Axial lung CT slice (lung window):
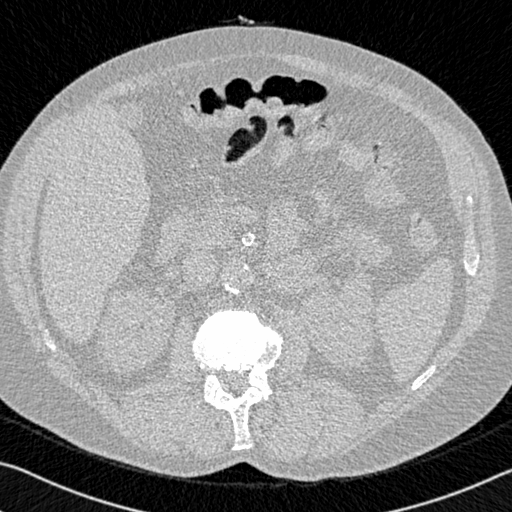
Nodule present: no